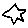
Label: star